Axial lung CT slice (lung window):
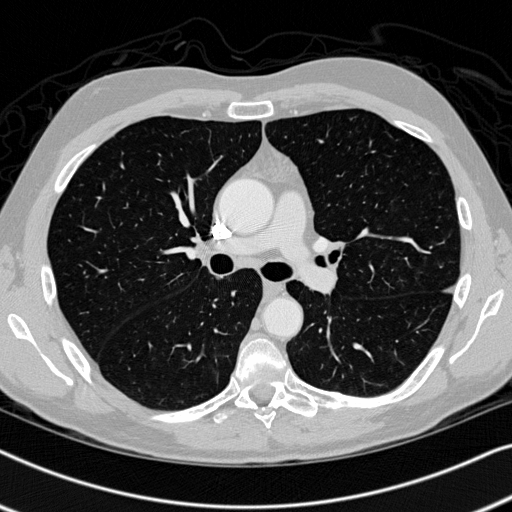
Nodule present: no